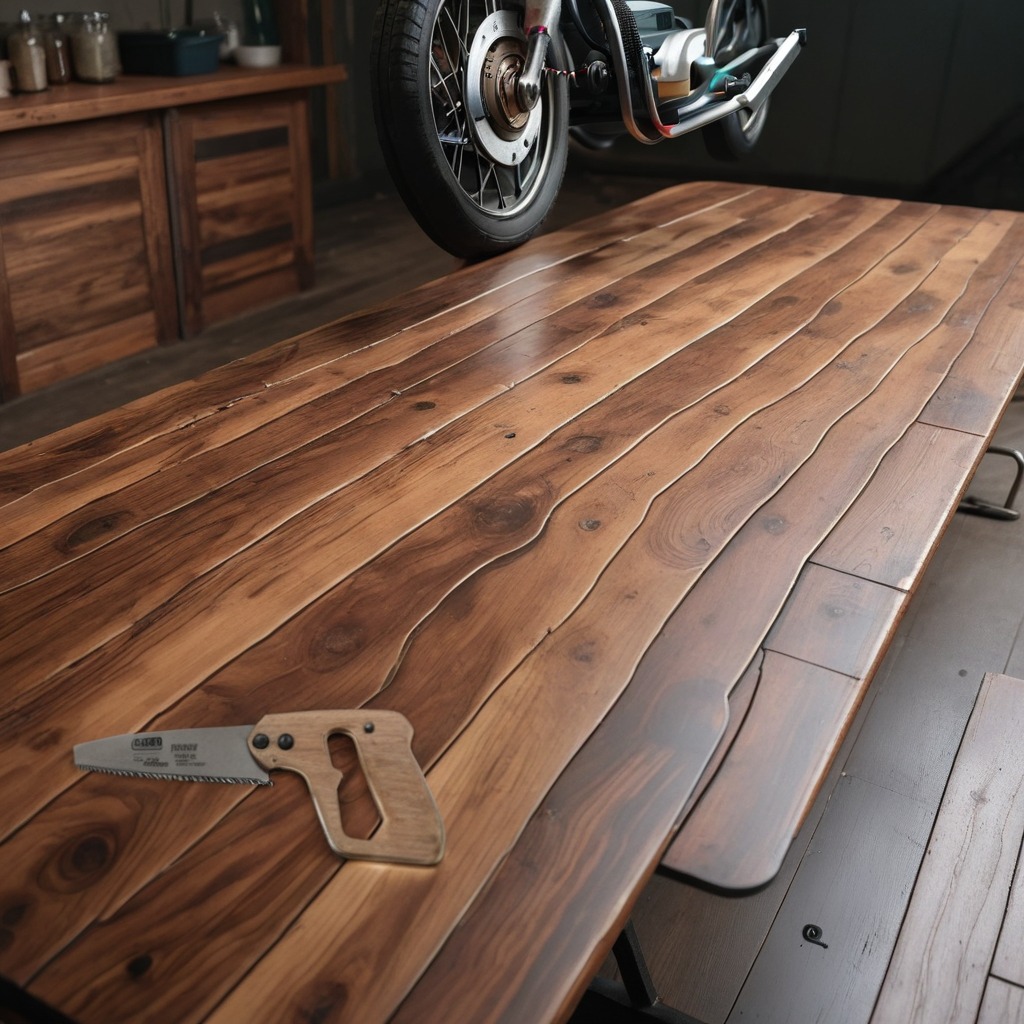
A metal saw is lying on the wooden table in the garage.